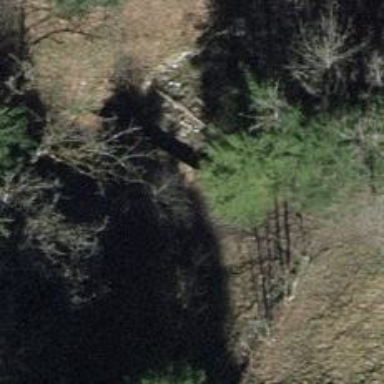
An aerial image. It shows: Path leading to bridge.